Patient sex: F
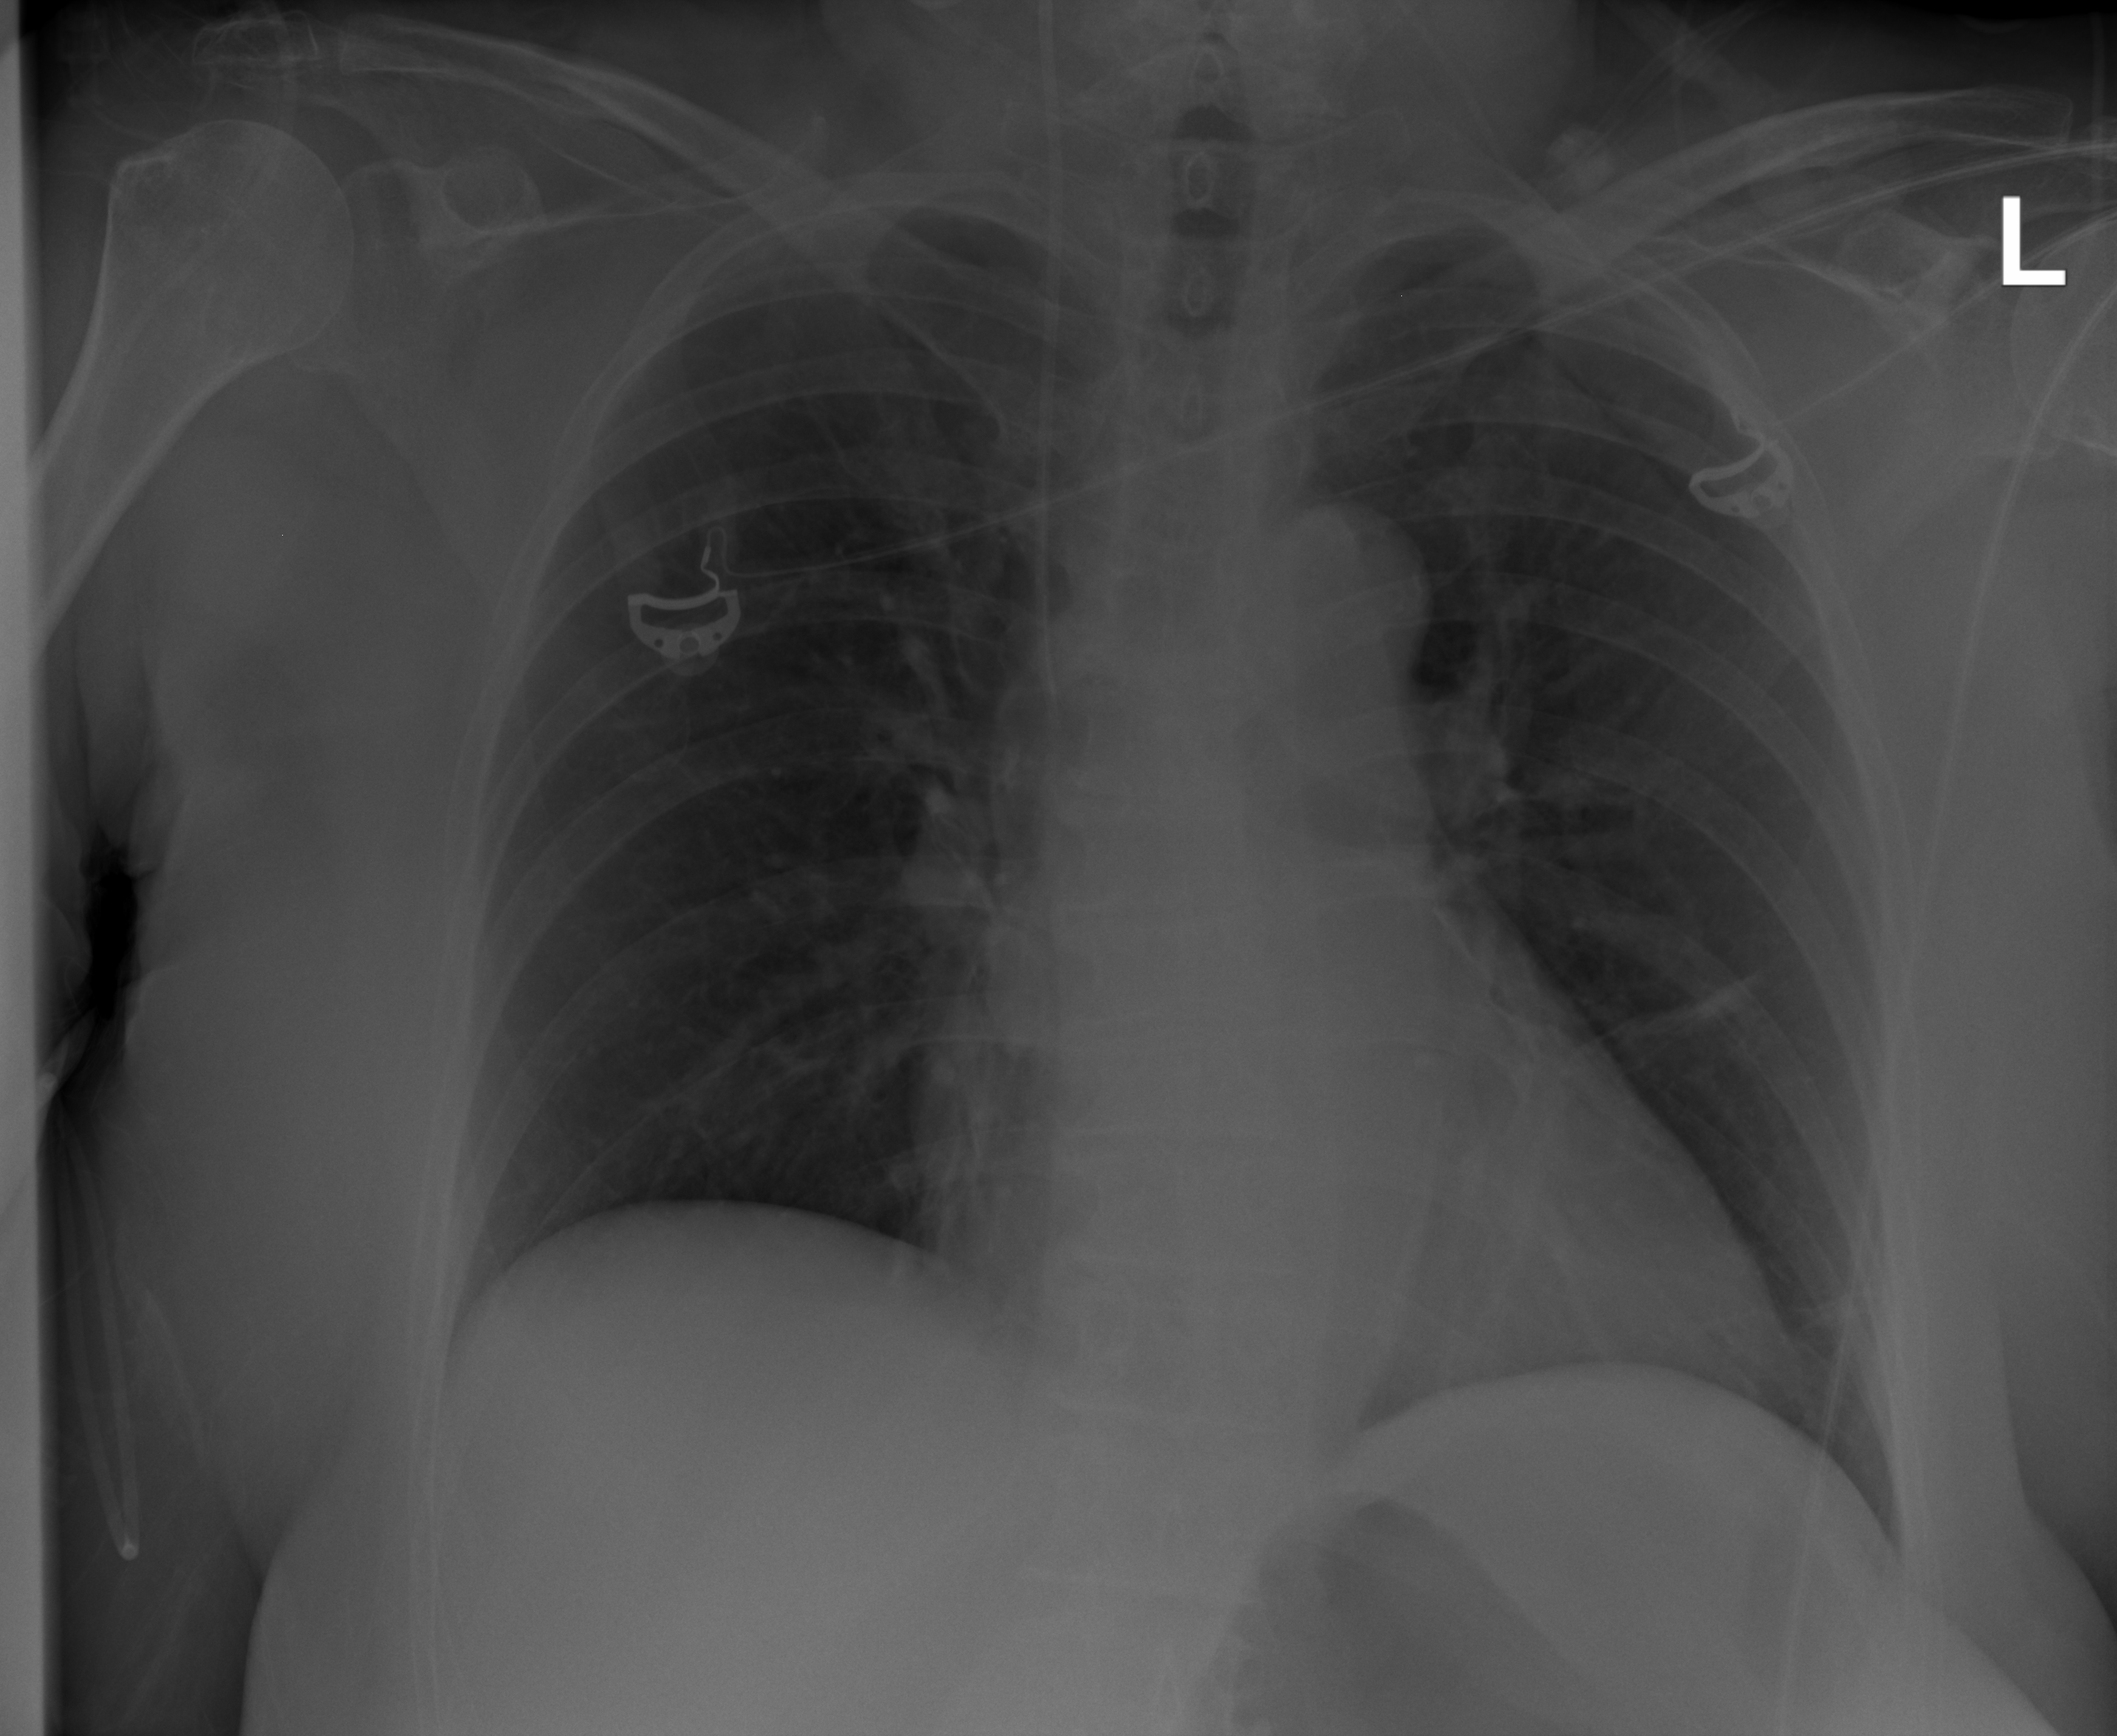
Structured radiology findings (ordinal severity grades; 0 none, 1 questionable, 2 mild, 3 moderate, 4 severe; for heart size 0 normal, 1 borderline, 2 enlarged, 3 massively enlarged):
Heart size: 0
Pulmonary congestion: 0
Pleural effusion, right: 0
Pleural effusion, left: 0
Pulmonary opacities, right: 0
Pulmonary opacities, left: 0
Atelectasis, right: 0
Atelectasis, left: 2